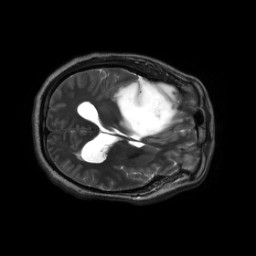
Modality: T2w
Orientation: axial
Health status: ill
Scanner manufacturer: siemens
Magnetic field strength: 3 T
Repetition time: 7.46 s
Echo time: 0.095 s